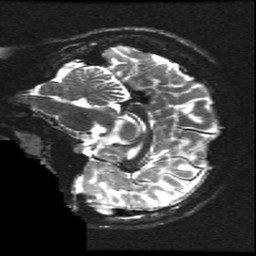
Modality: T2w
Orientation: sagittal
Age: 12
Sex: female
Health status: ill
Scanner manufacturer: ge
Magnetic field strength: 3 T
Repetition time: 7.5 s
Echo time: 0.1015 s